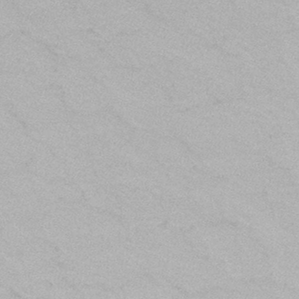
Label: frost